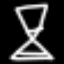
Label: hourglass